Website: lowes
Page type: payment
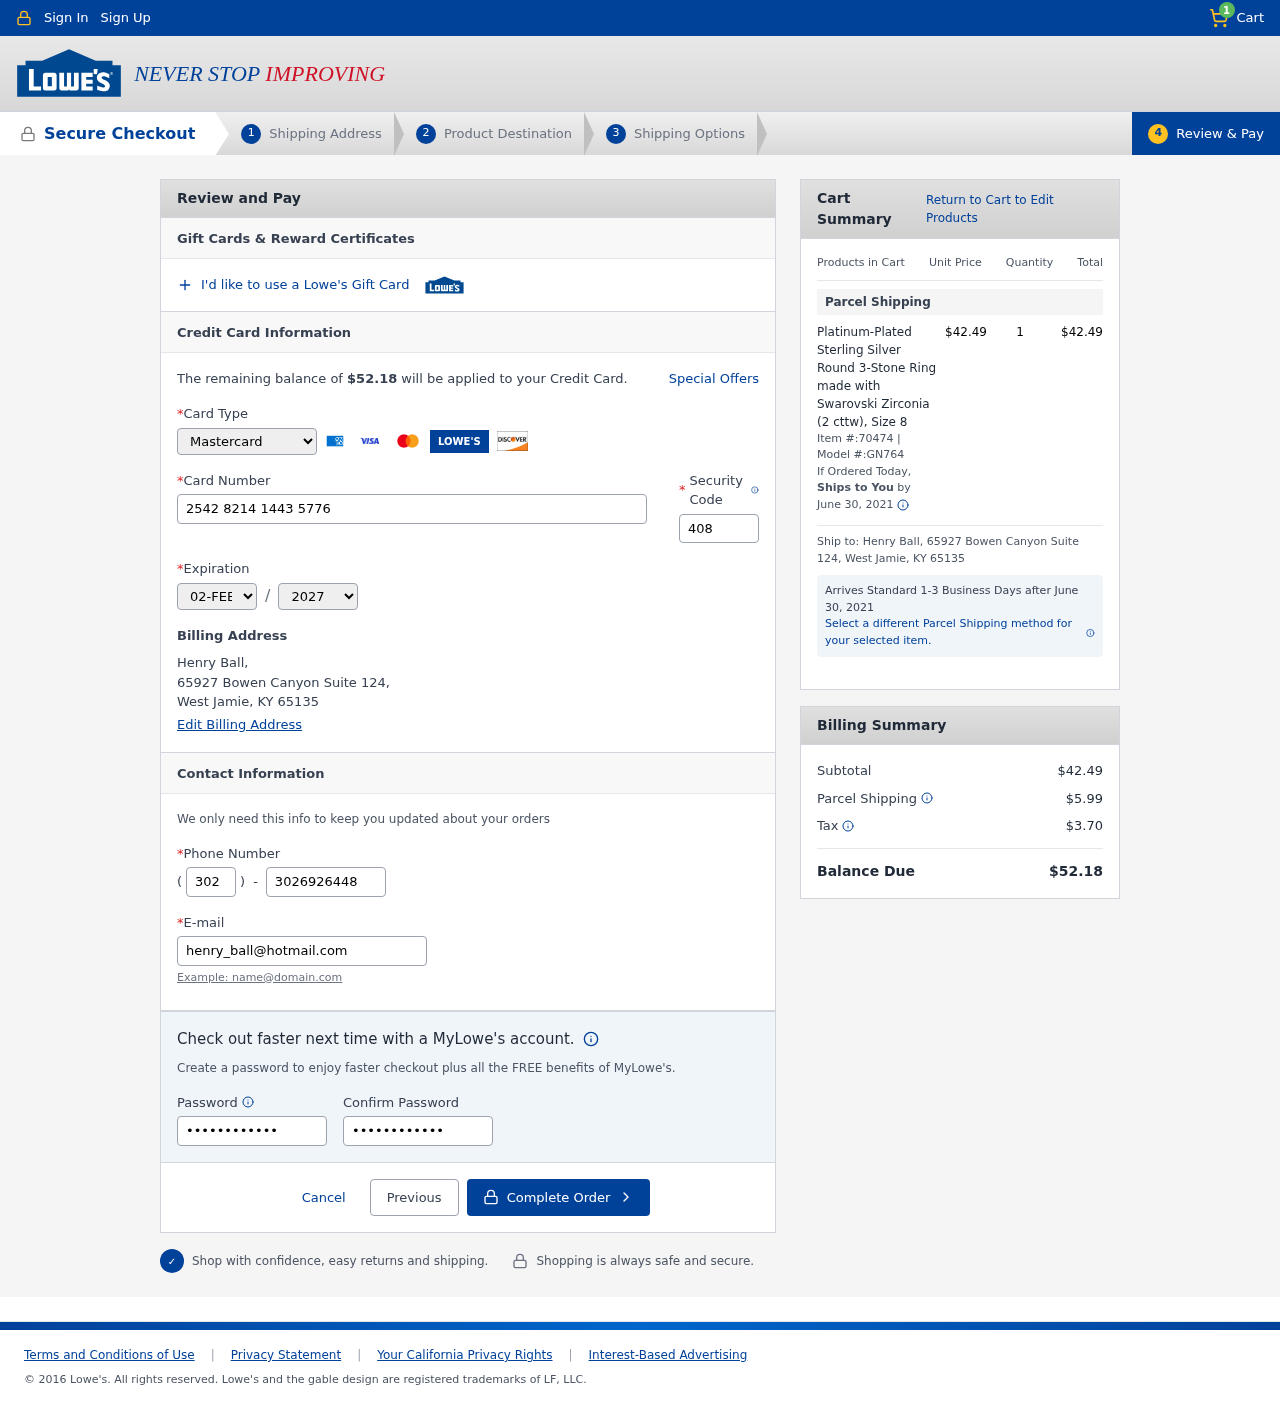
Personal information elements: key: PII_CARD_CVV
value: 408
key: PII_CARD_EXPIRY_MONTH
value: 02
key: PII_CARD_EXPIRY_YEAR
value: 27
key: PII_CARD_NUMBER
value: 2542 8214 1443 5776
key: PII_CARD_TYPE
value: Mastercard
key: PII_CITY_STATE_ZIP
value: West Jamie, KY 65135
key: PII_EMAIL
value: henry_ball@hotmail.com
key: PII_FULLNAME
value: Henry Ball,
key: PII_PHONE
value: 3026926448
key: PII_PHONE_AREA
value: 302
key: PII_STREET
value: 65927 Bowen Canyon Suite 124
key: PII_STREET
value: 65927 Bowen Canyon Suite 124,
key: PII_FULLNAME2
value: Henry Ball
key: PII_CITY
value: West Jamie
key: PII_STATE_ABBR
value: KY
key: PII_POSTCODE
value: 65135
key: PII_POSTCODE_FULL
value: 65135
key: PII_CITY_STATE
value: West Jamie, KY
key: PII_POSTCODE_NUMERIC
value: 65135
Product elements: key: PRODUCT1_NAME
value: Platinum-Plated Sterling Silver Round 3-Stone Ring made with Swarovski Zirconia (2 cttw), Size 8
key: PRODUCT1_PRICE
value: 42.49
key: PRODUCT1_QUANTITY
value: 1
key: PRODUCT1_ITEM
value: Item #:70474
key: PRODUCT1_MODEL
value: Model #:GN764
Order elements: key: ORDER_NUM_ITEMS
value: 1
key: ORDER_TOTAL
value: $52.18
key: ORDER_SHIPPING_DATE
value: June 30, 2021
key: ORDER_SUBTOTAL
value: $42.49
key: ORDER_SHIPPING_DATE2
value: June 30, 2021
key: ORDER_SHIPPING_COST
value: $5.99
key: ORDER_TAX
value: $3.70